Interaction volume radius: 5 \u00c5
Interaction volume height: 50 \u00c5
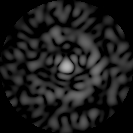
Disorder parameter: 0.8366